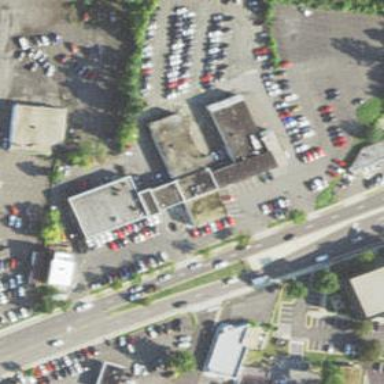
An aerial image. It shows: Parking area.